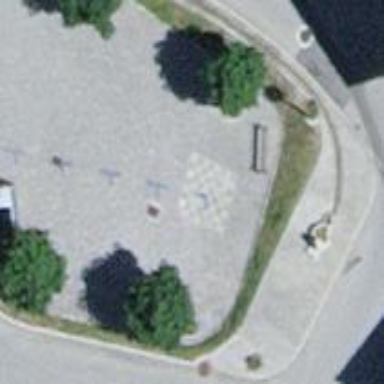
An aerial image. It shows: Square.